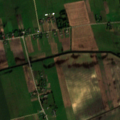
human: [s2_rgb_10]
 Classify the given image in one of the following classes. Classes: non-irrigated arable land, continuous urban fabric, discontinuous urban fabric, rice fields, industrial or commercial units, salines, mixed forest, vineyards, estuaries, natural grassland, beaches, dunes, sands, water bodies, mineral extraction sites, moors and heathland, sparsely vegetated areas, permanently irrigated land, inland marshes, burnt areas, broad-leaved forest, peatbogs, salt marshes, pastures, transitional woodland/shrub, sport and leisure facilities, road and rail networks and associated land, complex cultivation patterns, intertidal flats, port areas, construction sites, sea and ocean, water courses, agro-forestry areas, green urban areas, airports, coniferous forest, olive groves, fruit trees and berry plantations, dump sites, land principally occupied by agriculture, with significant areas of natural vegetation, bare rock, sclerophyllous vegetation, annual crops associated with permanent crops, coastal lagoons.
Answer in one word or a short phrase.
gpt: non-irrigated arable land, pastures, complex cultivation patterns, mixed forest